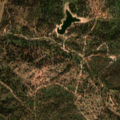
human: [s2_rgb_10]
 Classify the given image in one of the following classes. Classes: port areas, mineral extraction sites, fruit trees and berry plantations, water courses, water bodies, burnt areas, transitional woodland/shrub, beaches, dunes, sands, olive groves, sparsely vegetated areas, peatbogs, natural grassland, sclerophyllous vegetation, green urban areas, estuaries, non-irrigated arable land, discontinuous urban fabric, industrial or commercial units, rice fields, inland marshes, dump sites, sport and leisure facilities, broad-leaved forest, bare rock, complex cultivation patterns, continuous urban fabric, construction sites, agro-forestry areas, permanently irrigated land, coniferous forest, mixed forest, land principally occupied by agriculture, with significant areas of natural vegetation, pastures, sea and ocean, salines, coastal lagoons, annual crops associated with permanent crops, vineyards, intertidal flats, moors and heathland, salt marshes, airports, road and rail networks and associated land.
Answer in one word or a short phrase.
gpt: agro-forestry areas